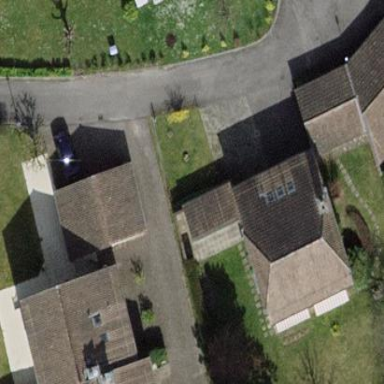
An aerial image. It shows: View of roof of building.